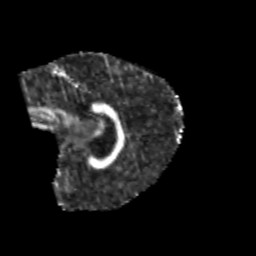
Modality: FA
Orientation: sagittal
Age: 11
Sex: male
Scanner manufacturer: siemens
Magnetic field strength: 3 T
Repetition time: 3.8 s
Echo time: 0.07 s